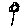
Label: flower